Field crop: maize
Growth stage: 2
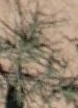
Species: salsola